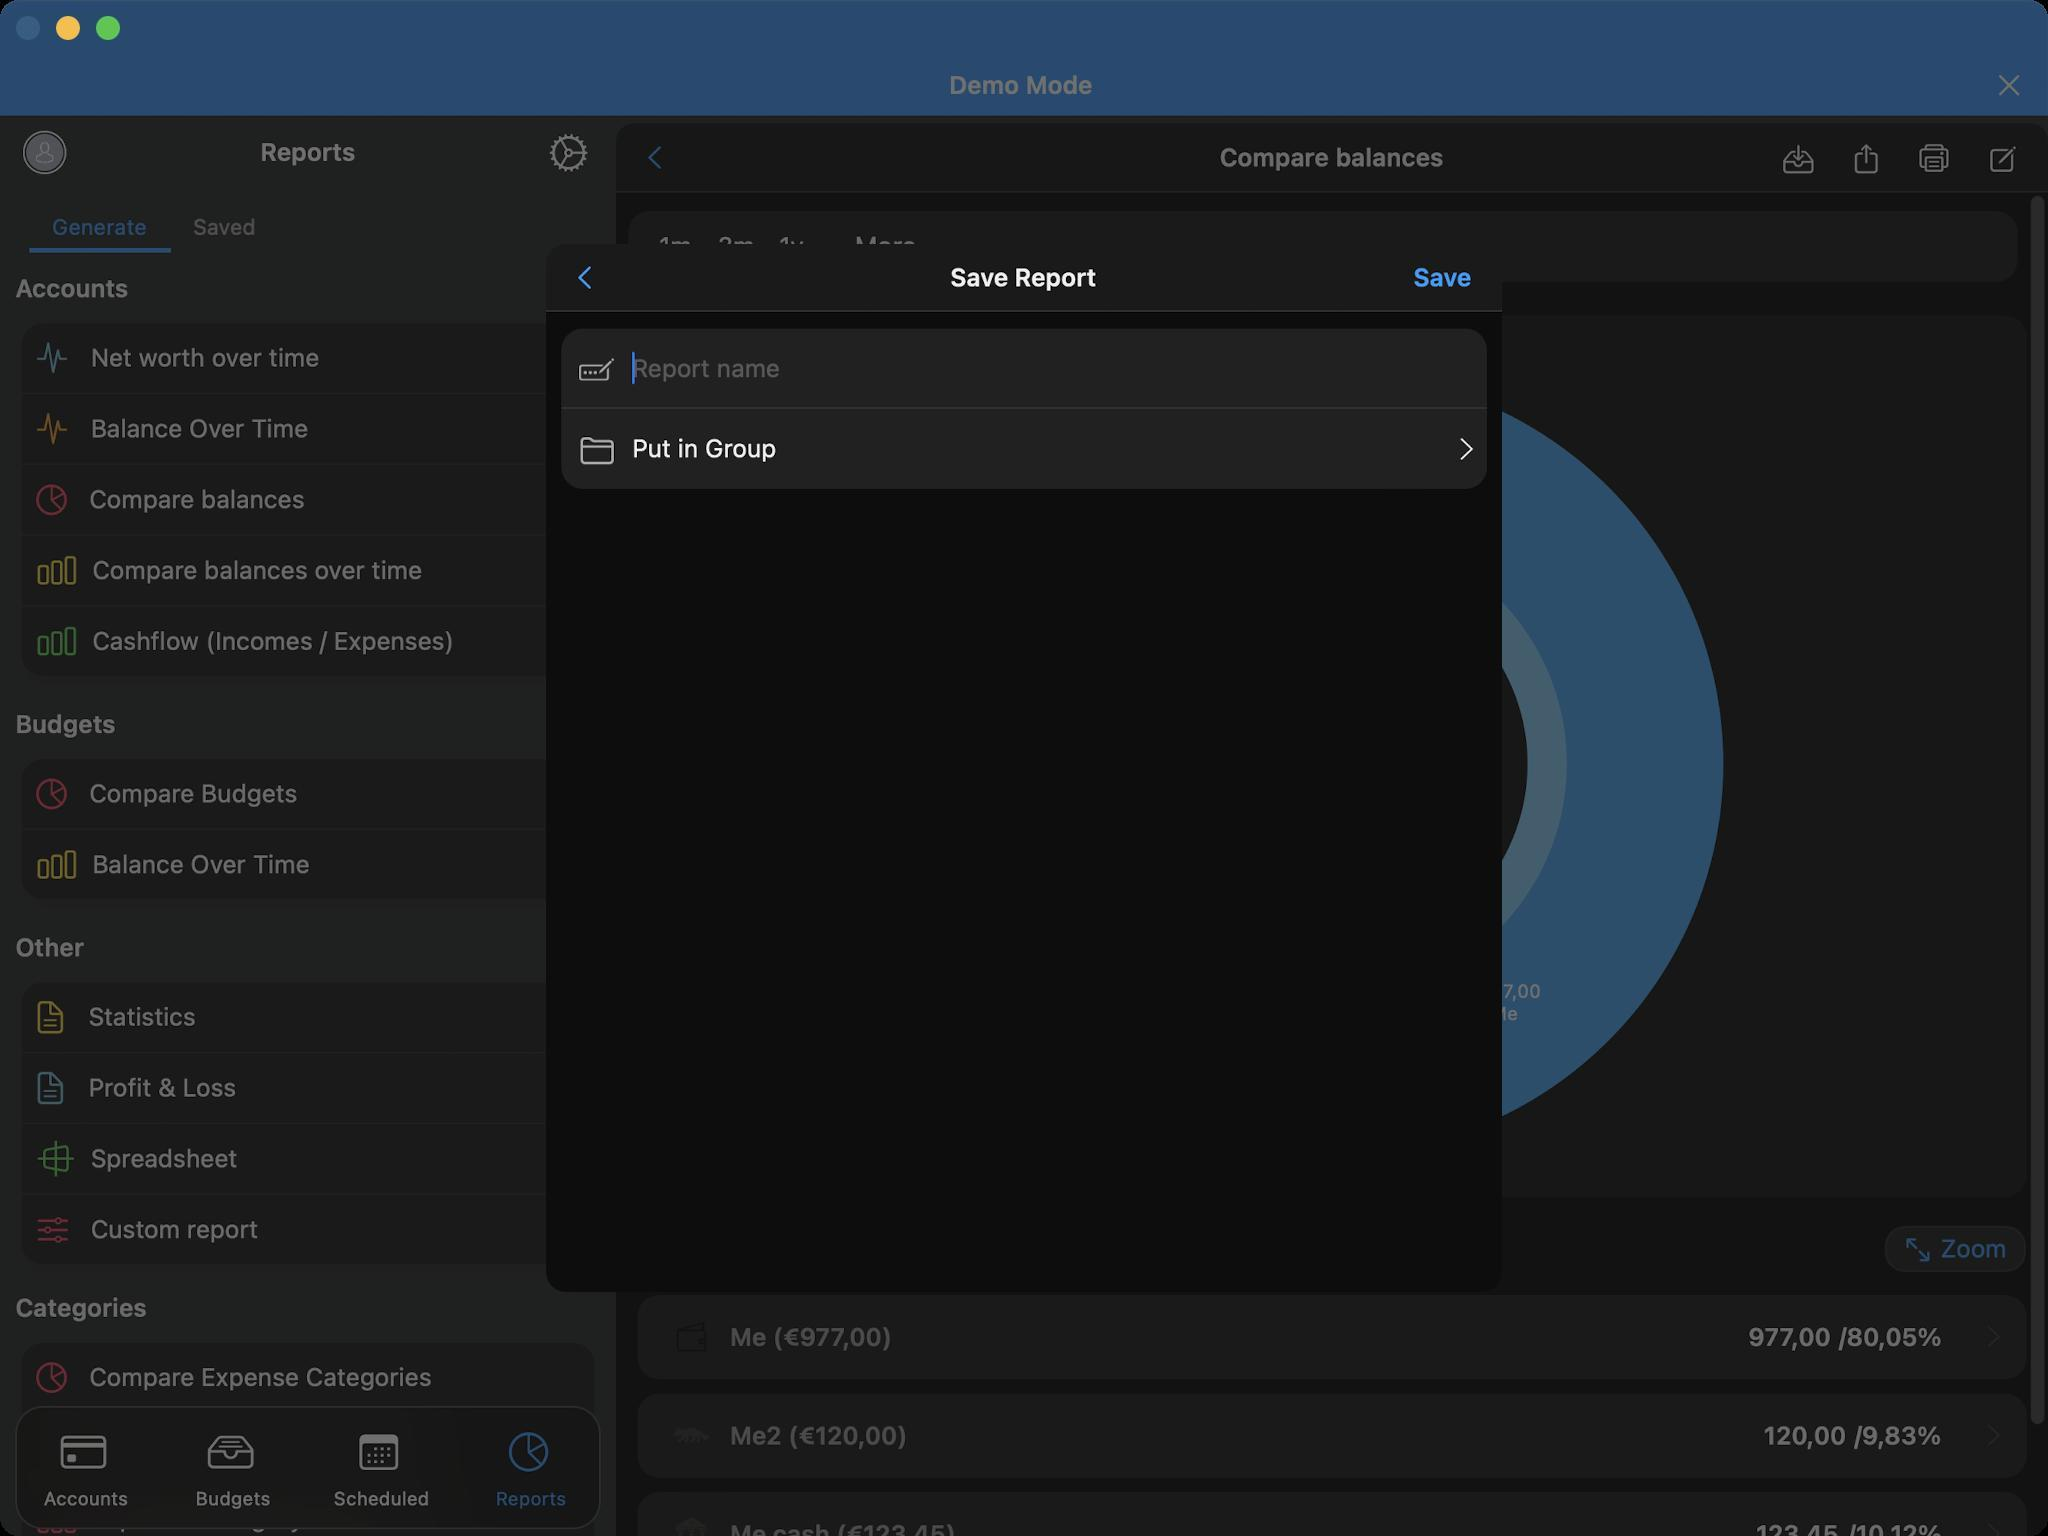
Accessibility tree:
{"name": "MoneyWiz", "role": "AXWindow", "description": null, "role_description": "standard window", "value": null, "position": "352.00;95.00", "size": "1024;768", "children": [{"name": null, "role": "AXGroup", "description": null, "role_description": "group", "value": null, "position": "0.00;0.00", "size": "1024;768", "children": [{"name": null, "role": "AXGroup", "description": null, "role_description": "group", "value": null, "position": "0.00;0.00", "size": "1024;768", "children": []}]}, {"name": null, "role": "AXButton", "description": null, "role_description": "close button", "value": null, "position": "7.00;6.00", "size": "14;16", "children": []}, {"name": null, "role": "AXButton", "description": null, "role_description": "zoom button", "value": null, "position": "47.00;6.00", "size": "14;16", "children": [{"name": null, "role": "AXGroup", "description": null, "role_description": "group", "value": null, "position": "47.00;6.00", "size": "14;16", "children": [{"name": null, "role": "AXGroup", "description": null, "role_description": "group", "value": null, "position": "47.00;6.00", "size": "14;16", "children": []}]}]}, {"name": null, "role": "AXButton", "description": null, "role_description": "minimize button", "value": null, "position": "27.00;6.00", "size": "14;16", "children": []}, {"name": null, "role": "AXSheet", "description": null, "role_description": "sheet", "value": null, "position": "273.00;122.00", "size": "478;524", "children": [{"name": null, "role": "AXGroup", "description": null, "role_description": "group", "value": null, "position": "273.00;122.00", "size": "478;524", "children": [{"name": null, "role": "AXGroup", "description": null, "role_description": "group", "value": null, "position": "273.00;122.00", "size": "478;524", "children": [{"name": null, "role": "AXButton", "description": "Back", "role_description": "button", "value": null, "position": "273.00;122.00", "size": "62;34", "children": []}, {"name": null, "role": "AXStaticText", "description": "Save Report", "role_description": "text", "value": null, "position": "343.84;122.00", "size": "336;34", "children": []}, {"name": null, "role": "AXButton", "description": "Save", "role_description": "button", "value": null, "position": "685.72;122.00", "size": "65;34", "children": []}, {"name": null, "role": "AXTextField", "description": null, "role_description": "text field", "value": "", "position": "316.12;164.35", "size": "413;40", "children": []}, {"name": null, "role": "AXButton", "description": "Put in Group", "role_description": "button", "value": null, "position": "316.12;204.39", "size": "413;40", "children": []}]}]}]}]}